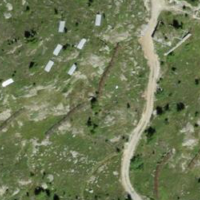
EUNIS habitat code: 23
Species observed at this site:
Aquila chrysaetos
Hipparchia semele